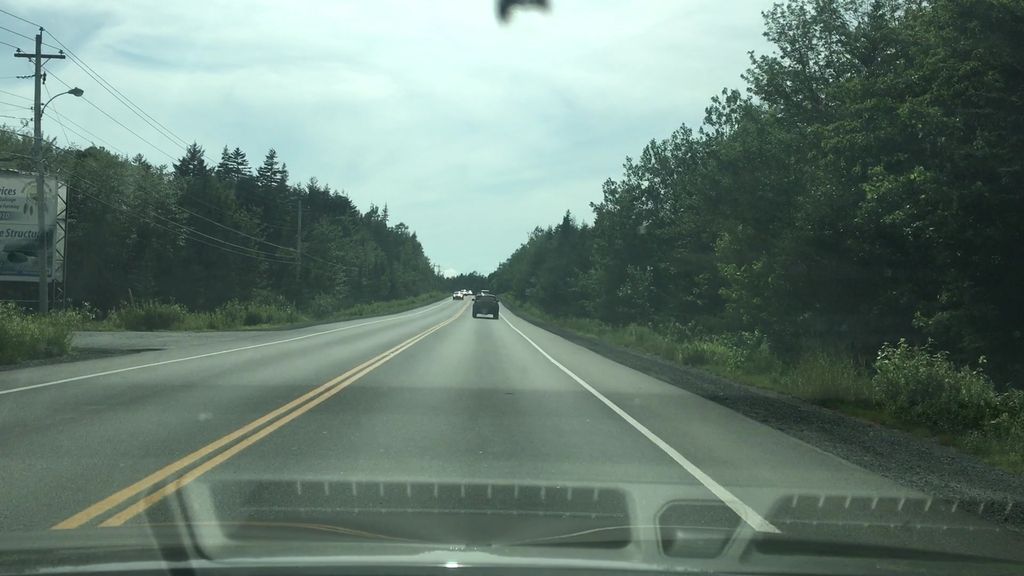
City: halifax